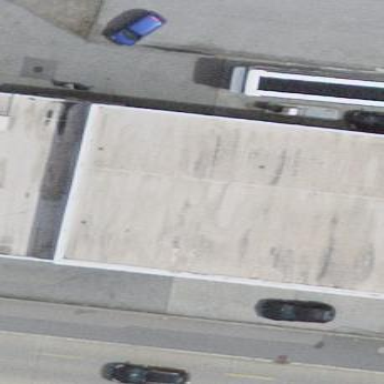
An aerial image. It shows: Building designated for providing fuel.